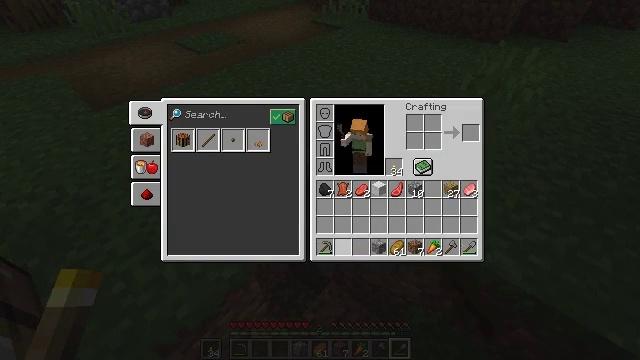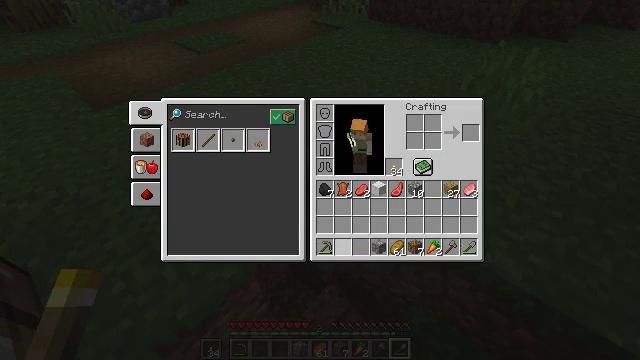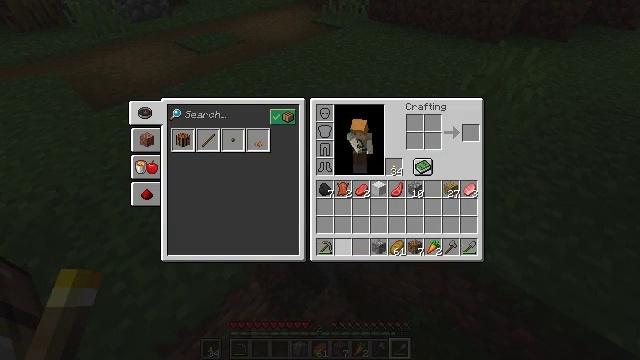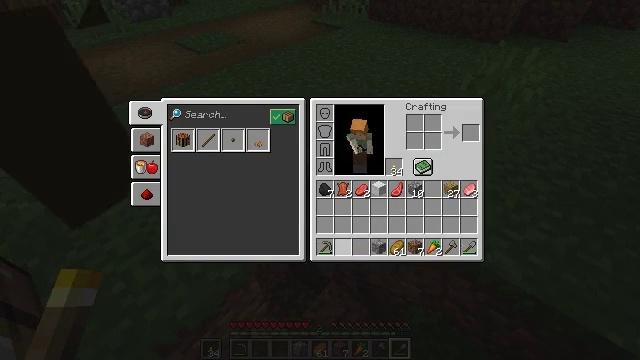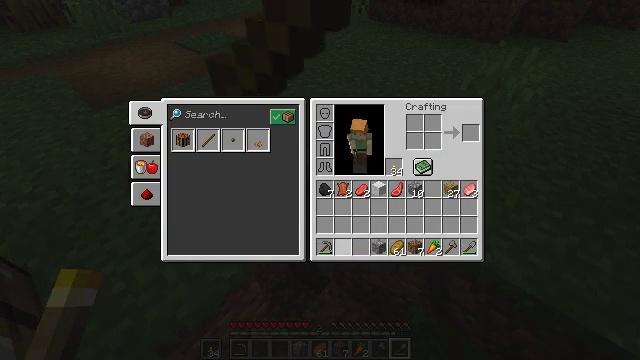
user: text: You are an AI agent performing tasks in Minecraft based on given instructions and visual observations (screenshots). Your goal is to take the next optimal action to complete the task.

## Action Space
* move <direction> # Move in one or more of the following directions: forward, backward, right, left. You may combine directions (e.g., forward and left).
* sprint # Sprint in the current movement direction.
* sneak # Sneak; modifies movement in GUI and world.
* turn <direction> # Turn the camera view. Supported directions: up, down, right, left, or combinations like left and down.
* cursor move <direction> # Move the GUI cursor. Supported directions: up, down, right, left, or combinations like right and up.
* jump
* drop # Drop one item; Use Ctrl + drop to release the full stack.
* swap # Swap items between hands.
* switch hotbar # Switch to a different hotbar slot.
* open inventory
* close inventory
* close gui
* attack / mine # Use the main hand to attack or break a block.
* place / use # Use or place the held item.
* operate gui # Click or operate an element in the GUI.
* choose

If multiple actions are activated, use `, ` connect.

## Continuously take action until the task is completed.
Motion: motion action
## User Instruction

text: Drop a wooden shovel.
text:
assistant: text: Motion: sprint, drop
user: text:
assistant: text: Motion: no_op
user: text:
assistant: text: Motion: no_op
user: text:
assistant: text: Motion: no_op
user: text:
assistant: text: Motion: no_op